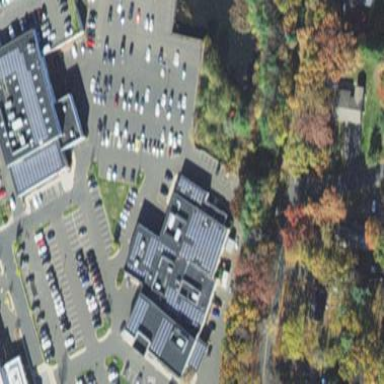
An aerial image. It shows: Building that houses car shop.